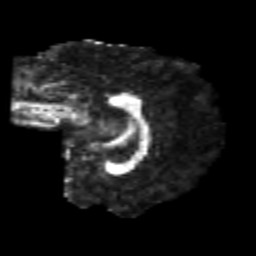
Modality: FA
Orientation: sagittal
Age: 22
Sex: male
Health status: healthy
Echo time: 0.074 s